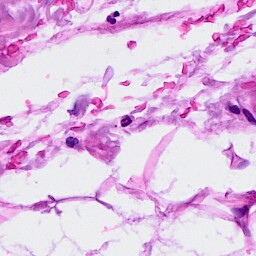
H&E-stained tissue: Breast